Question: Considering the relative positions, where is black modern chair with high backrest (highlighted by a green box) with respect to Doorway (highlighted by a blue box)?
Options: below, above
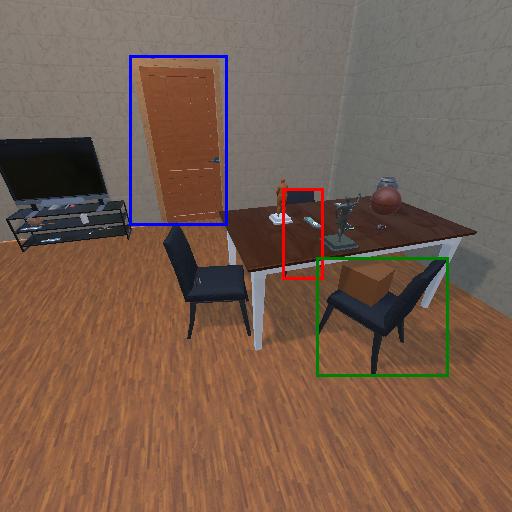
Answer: below